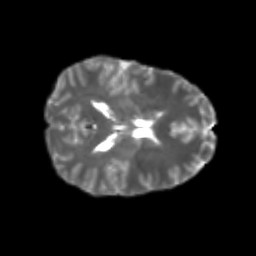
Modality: T2w
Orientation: axial
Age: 25
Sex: female
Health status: healthy
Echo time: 0.074 s